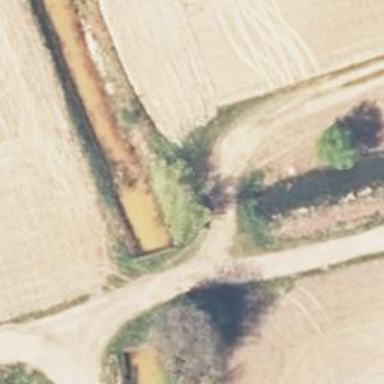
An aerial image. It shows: Culvert tunnel.